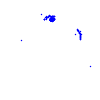
Particle: pion